Field crop: tomato
Growth stage: 1
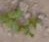
Species: portulaca